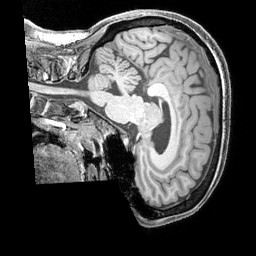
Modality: T1w
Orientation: sagittal
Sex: female
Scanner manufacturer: siemens
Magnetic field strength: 3 T
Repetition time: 2.3 s
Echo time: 0.00226 s